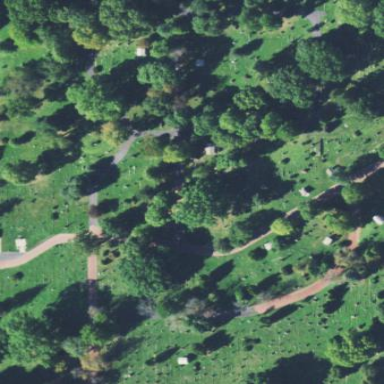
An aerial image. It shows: Cemetery.